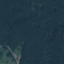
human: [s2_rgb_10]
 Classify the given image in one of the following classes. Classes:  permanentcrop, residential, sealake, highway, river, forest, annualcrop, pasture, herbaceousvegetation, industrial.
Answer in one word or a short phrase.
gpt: Forest